Question: What is the value of the measurement in the image?
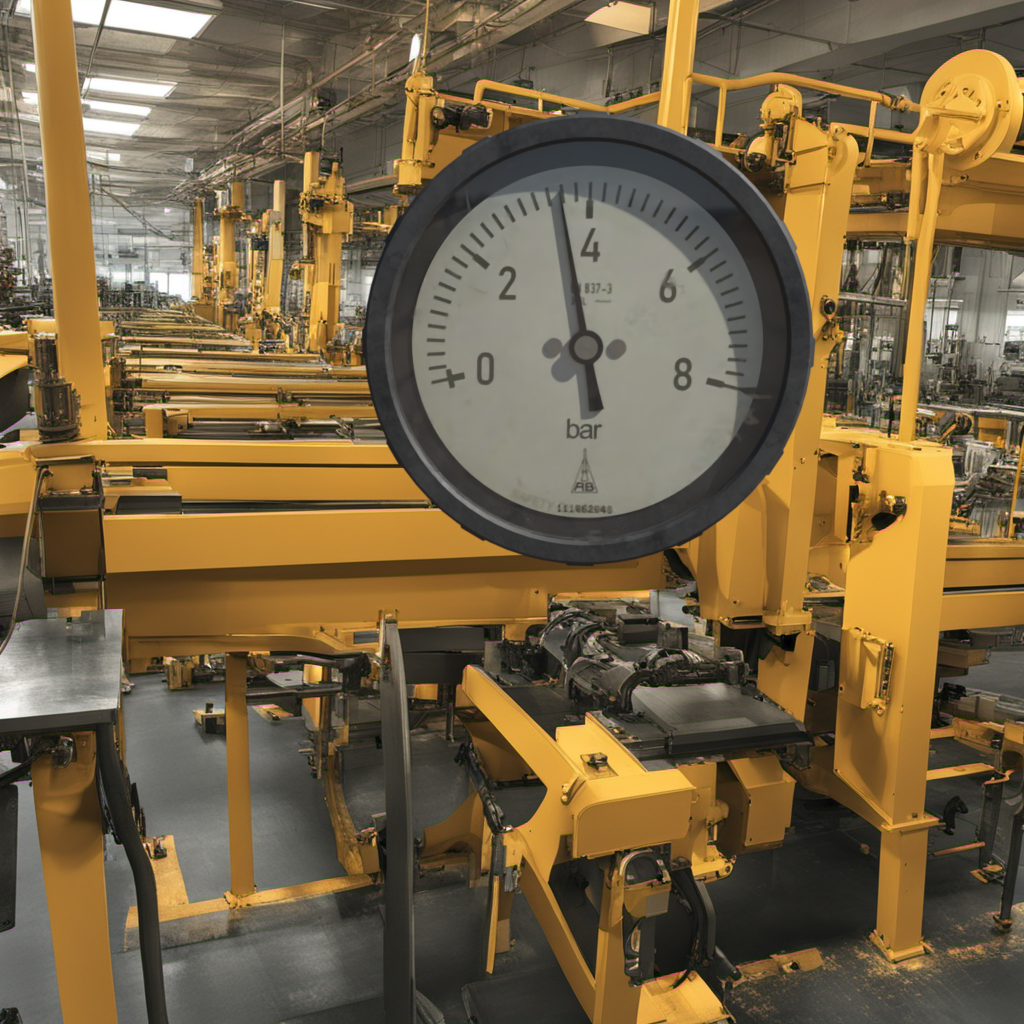
Answer: The result is 3.58
Question: What is the range of this measurement?
Answer: The range is from 0 to 8
Question: What is the minimum and maximum value of this measurement?
Answer: The minimum value is 0 and the maximum value is 8